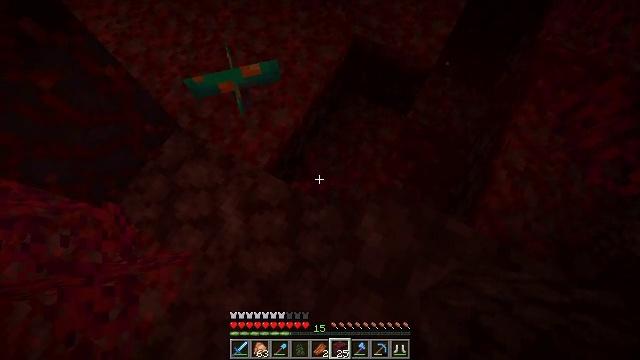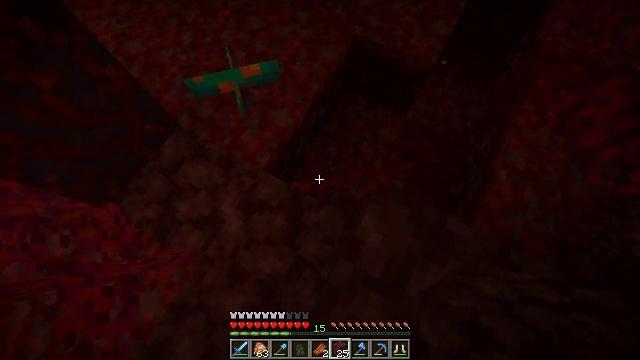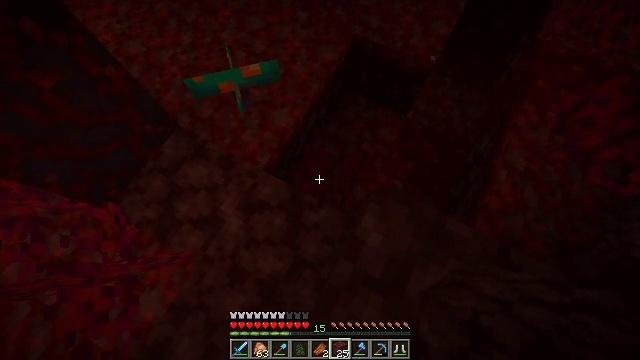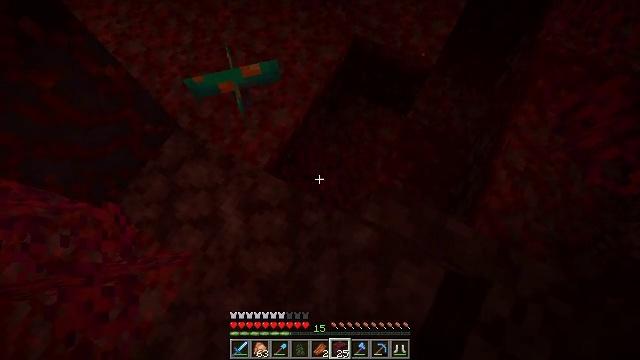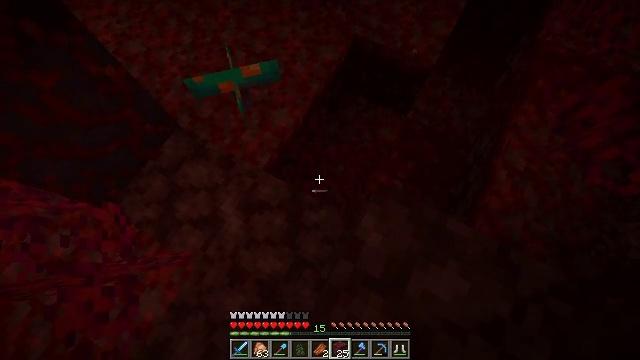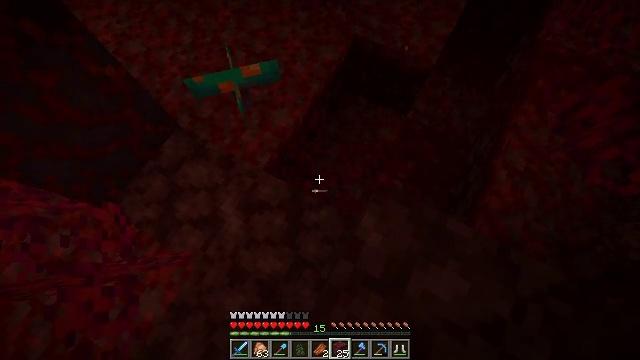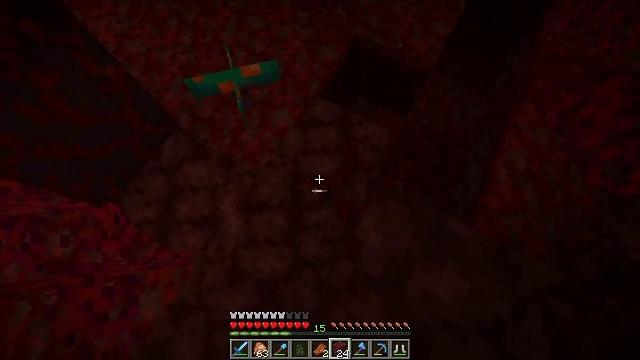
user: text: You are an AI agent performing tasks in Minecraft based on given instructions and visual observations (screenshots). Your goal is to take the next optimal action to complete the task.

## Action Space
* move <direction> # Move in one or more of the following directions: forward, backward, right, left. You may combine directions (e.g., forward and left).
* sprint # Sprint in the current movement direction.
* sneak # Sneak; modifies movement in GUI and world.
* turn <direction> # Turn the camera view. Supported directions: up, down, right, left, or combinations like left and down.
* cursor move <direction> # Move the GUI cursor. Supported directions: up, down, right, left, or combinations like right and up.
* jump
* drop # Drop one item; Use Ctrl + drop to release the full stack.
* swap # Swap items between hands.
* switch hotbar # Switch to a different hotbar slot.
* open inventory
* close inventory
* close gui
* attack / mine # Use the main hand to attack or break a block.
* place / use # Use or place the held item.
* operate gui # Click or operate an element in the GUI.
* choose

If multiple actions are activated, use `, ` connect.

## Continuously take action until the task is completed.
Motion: motion action
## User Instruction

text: Break the crimson roots in the Nether.
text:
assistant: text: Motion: sneak
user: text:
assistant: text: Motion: sneak, attack / mine
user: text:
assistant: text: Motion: sneak, attack / mine
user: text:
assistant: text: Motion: sneak
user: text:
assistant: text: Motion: sneak
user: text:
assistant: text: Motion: sneak, use / place
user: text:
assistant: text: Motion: sneak, use / place